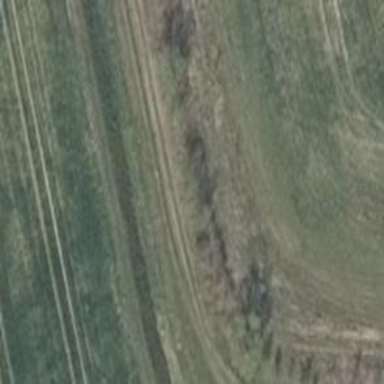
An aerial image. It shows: Path covered with grass.